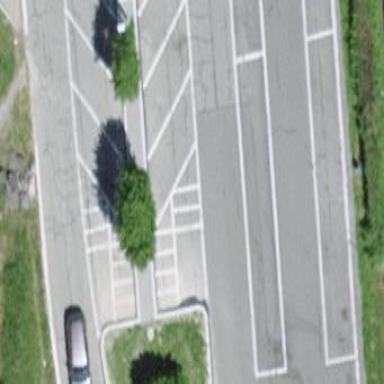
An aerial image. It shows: Asphalt motorcycle parking area.